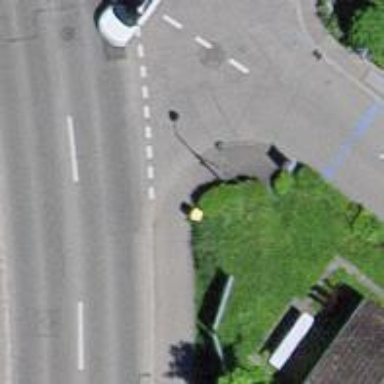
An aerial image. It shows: Post box.